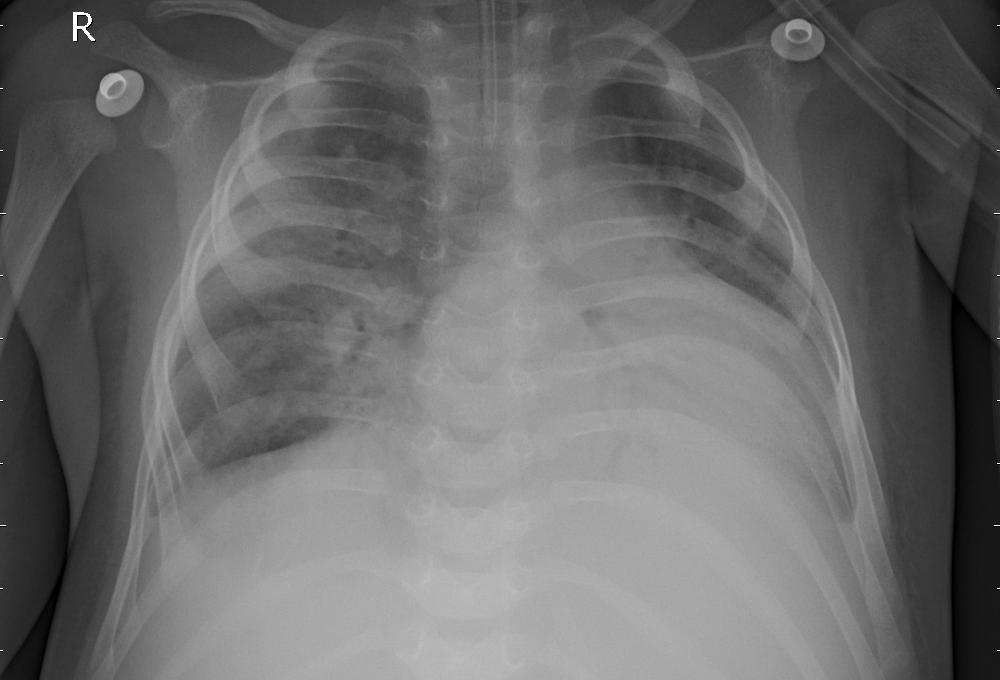
Diagnosis: PNEUMONIA